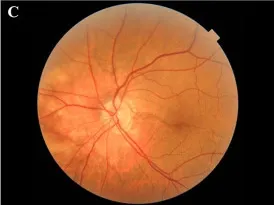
(B,C) Colour fundus photographs of the posterior pole of the right and left eye, respectively. Angioid streak passing through the fovea. Are evident.
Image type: ophthalmic_imaging (fundus_photograph)